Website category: book
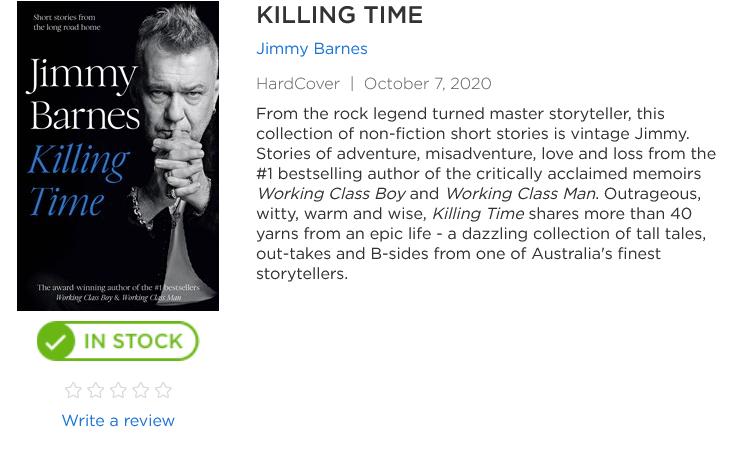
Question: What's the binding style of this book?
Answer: HardCover

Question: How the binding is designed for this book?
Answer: HardCover

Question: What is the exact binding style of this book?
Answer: HardCover

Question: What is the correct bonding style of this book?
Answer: HardCover

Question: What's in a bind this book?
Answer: HardCover

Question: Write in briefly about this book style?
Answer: HardCover

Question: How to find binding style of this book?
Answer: HardCover

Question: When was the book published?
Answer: October 7, 2020

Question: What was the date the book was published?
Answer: October 7, 2020

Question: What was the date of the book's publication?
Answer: October 7, 2020

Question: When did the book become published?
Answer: October 7, 2020

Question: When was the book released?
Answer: October 7, 2020

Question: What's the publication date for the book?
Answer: October 7, 2020